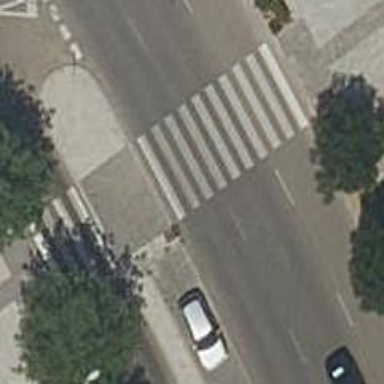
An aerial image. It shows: Uncontrolled road crossing.